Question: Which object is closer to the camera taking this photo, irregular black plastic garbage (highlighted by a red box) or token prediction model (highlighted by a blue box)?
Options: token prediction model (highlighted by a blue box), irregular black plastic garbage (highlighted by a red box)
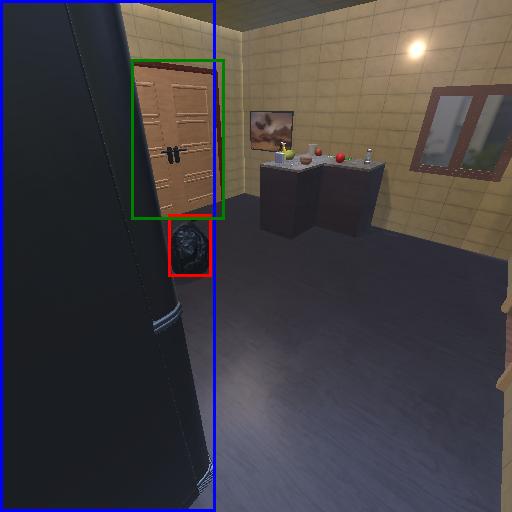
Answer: token prediction model (highlighted by a blue box)